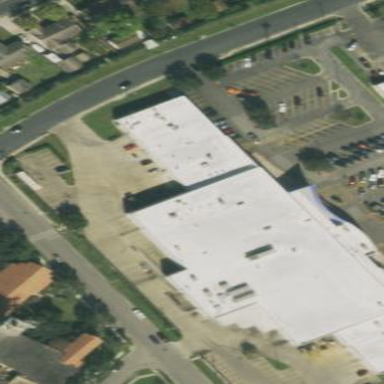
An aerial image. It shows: Supermarket.